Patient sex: F
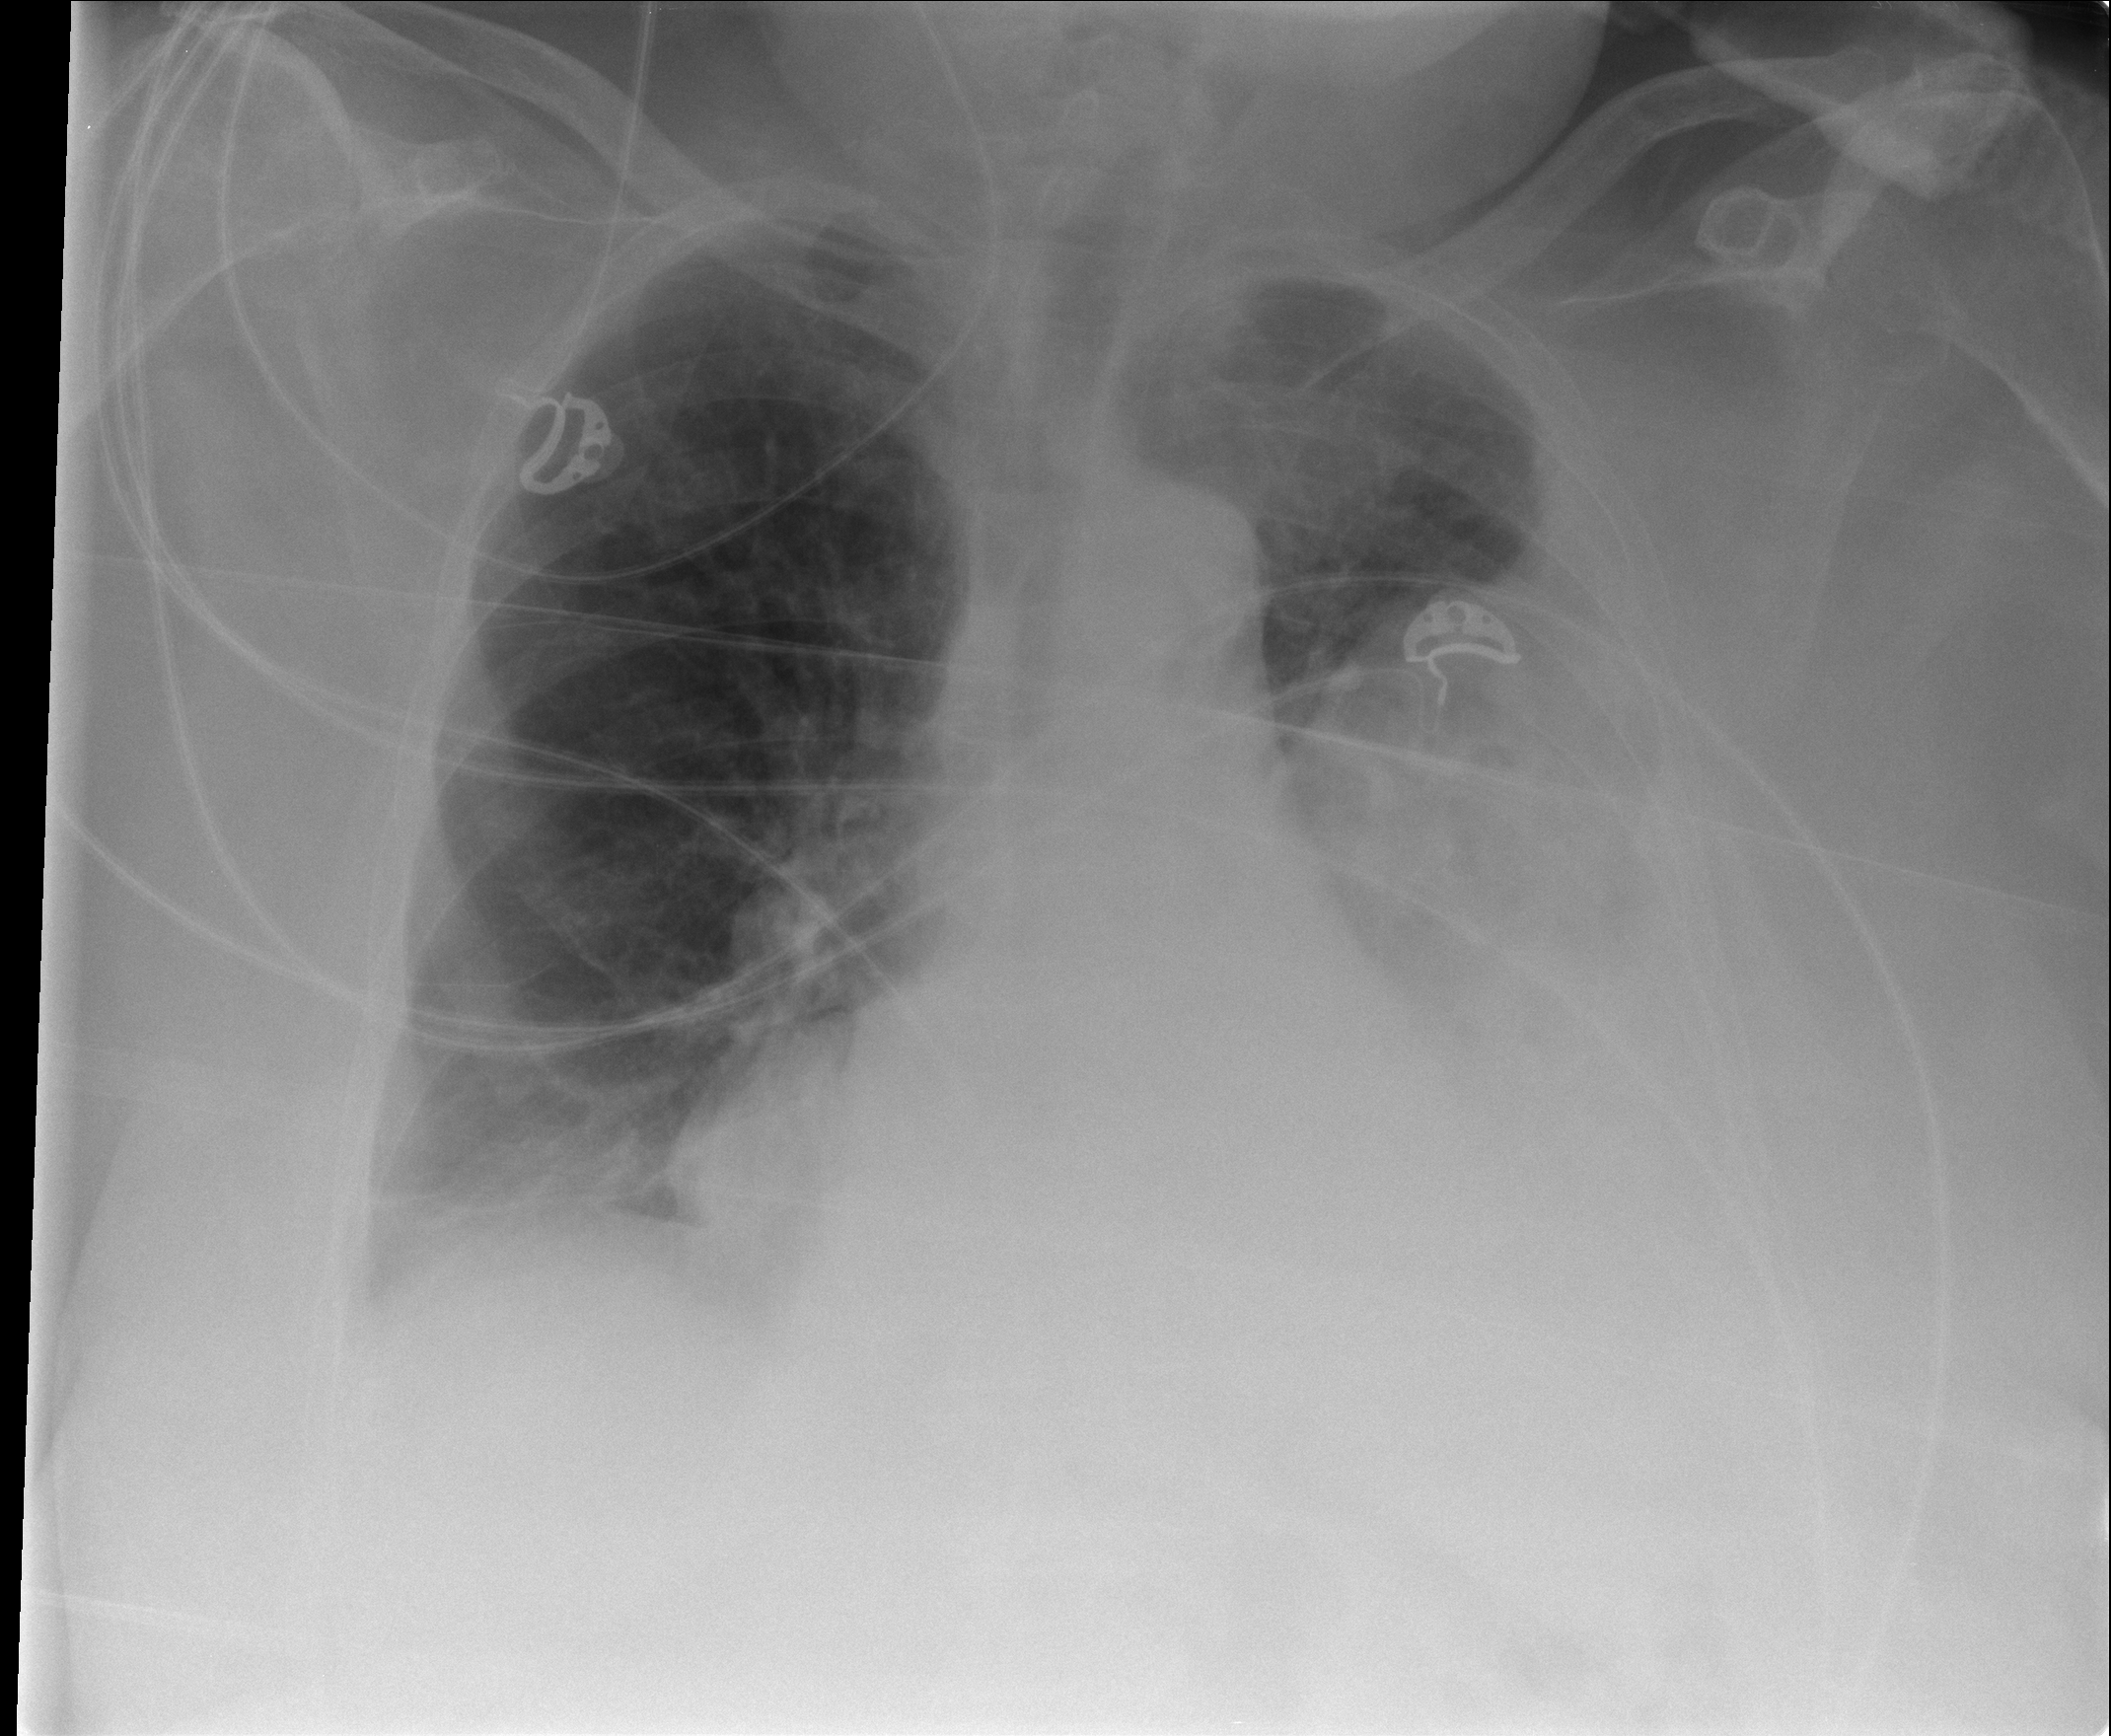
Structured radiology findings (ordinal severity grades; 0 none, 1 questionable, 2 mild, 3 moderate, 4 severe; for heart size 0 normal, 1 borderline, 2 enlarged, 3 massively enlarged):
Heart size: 1
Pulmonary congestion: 2
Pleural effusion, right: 1
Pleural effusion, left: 2
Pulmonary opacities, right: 0
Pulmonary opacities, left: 3
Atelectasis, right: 2
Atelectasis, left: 4